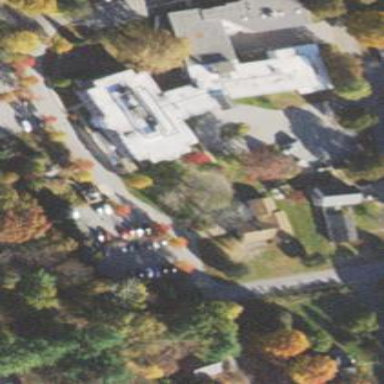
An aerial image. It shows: Nursing home.